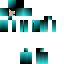
A female human skin with dark skin, wearing brown bald dressed in a blue hoodie and black pants, featuring a closed mouth.